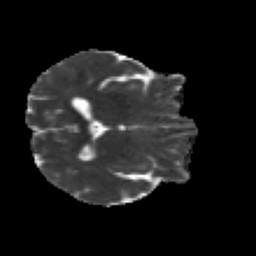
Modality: MD
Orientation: axial
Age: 35
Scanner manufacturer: siemens
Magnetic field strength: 3 T
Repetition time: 2.2 s
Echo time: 0.084 s